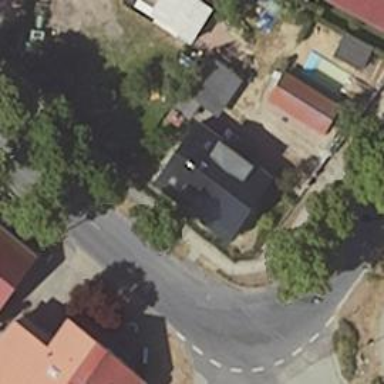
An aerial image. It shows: Residential building.